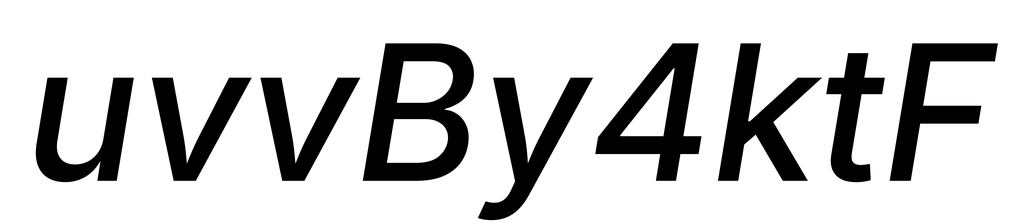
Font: Inter-Italic_Medium_Italic